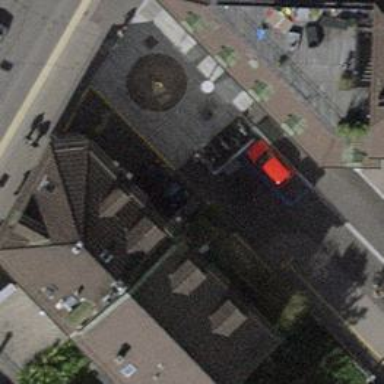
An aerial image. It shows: Bollard barrier.